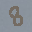
Label: 8